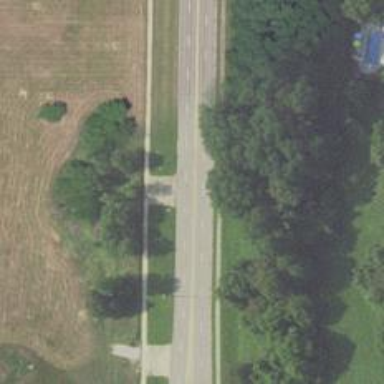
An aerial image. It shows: Tertiary road with asphalt surface.